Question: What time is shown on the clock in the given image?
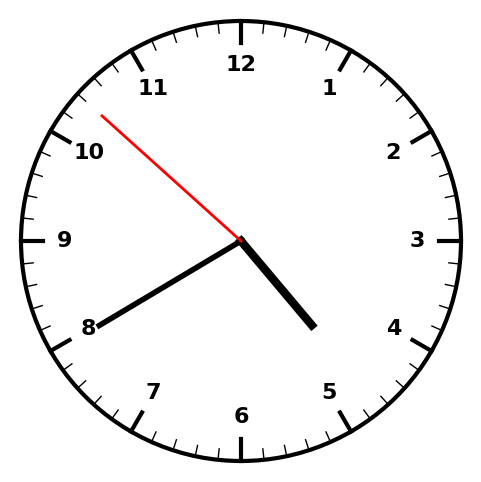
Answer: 04:39:52